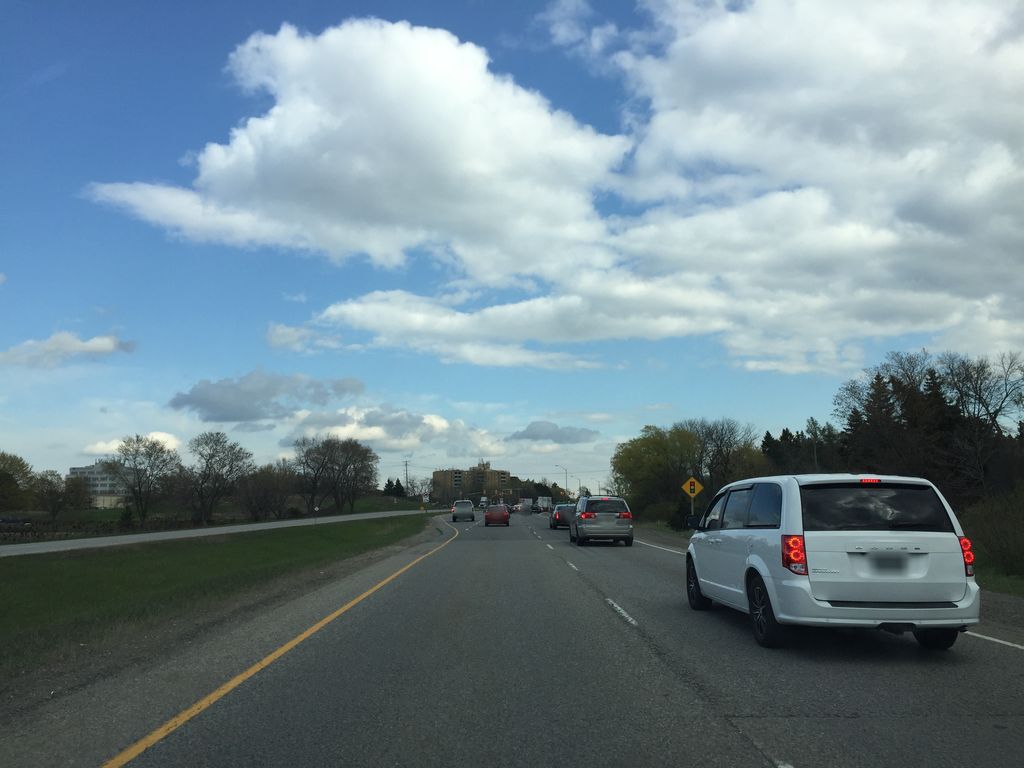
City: kitchener-waterloo